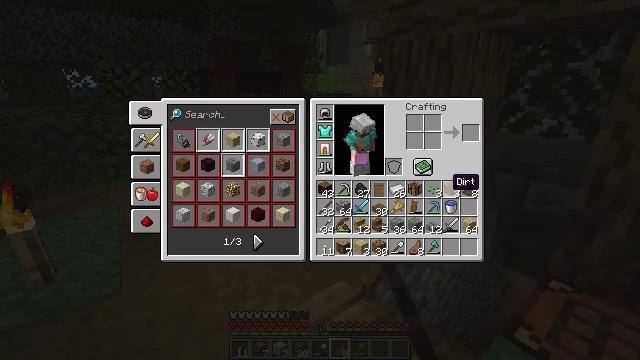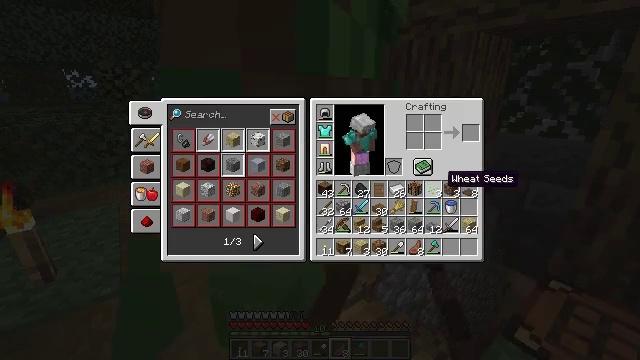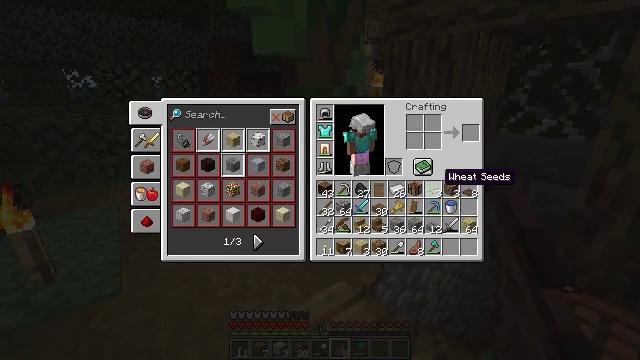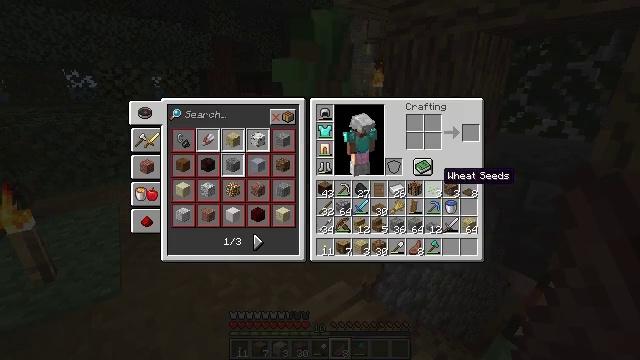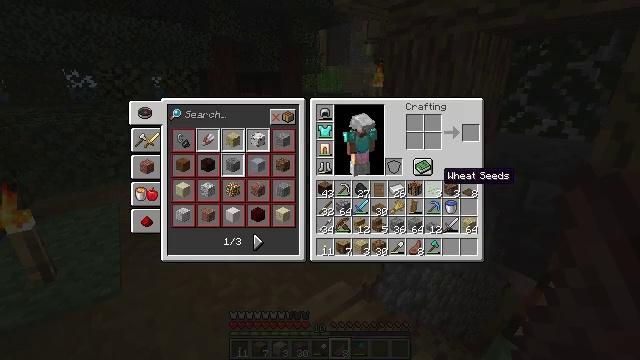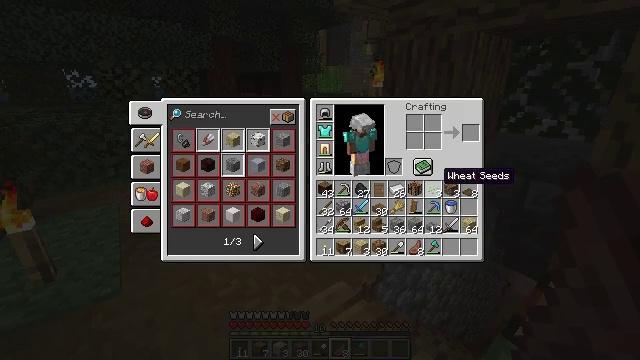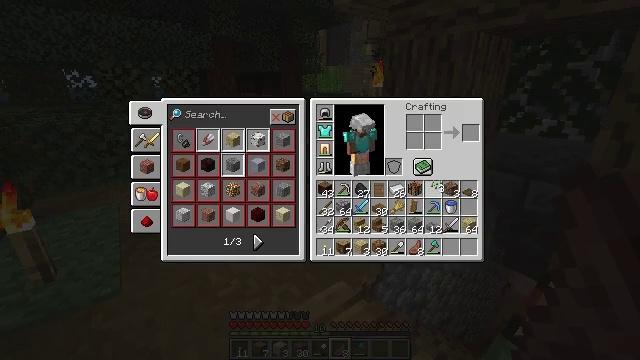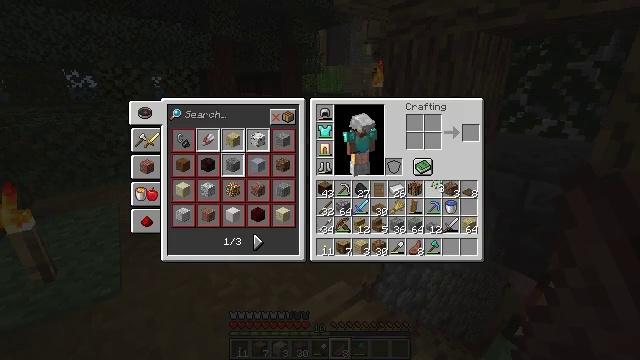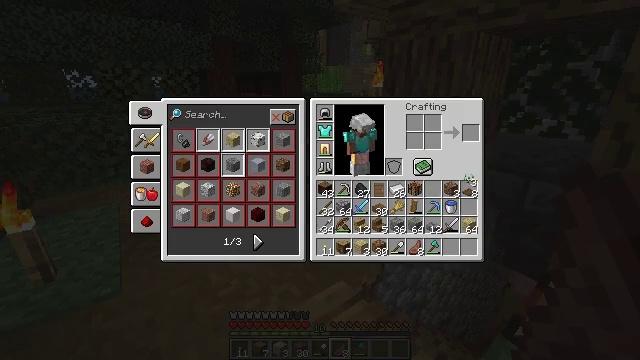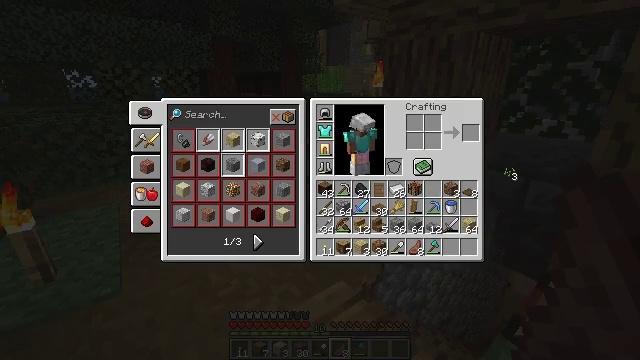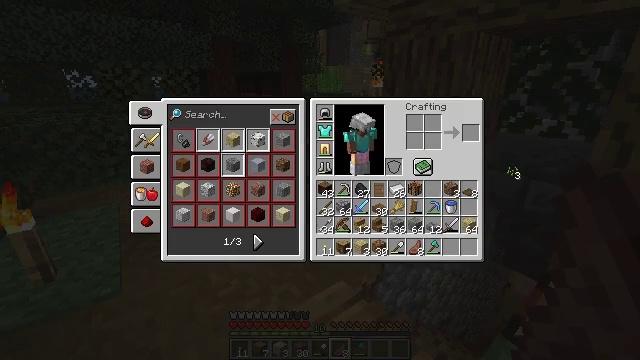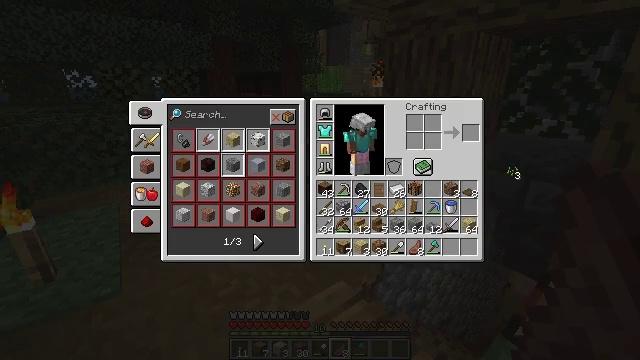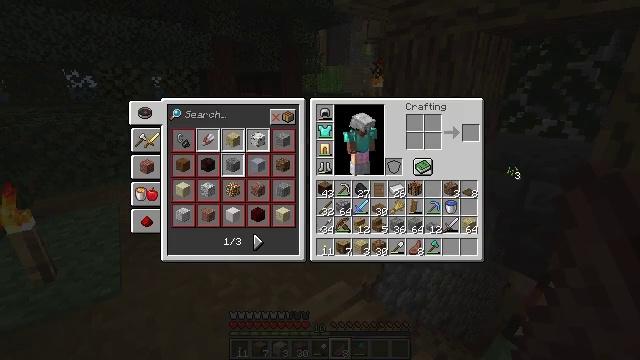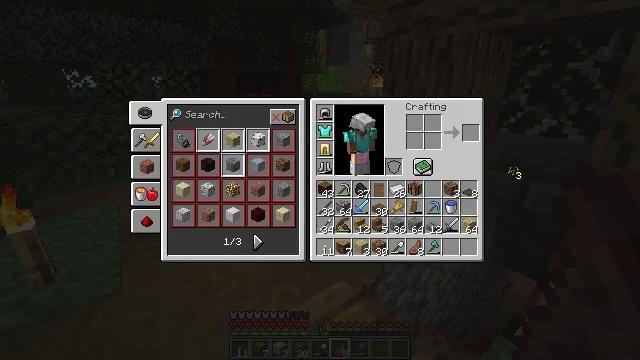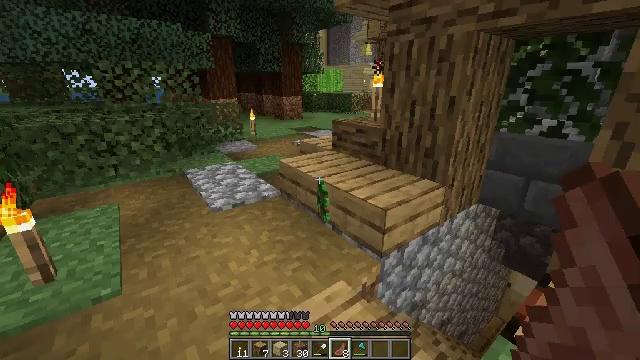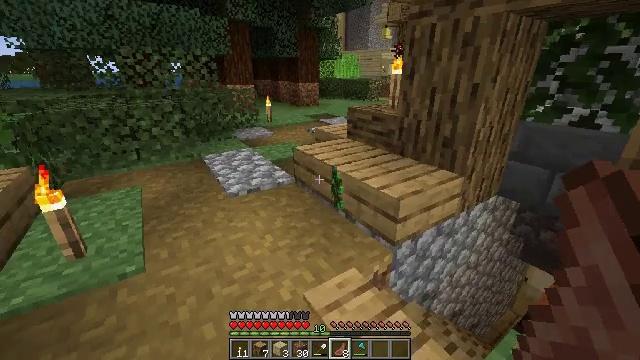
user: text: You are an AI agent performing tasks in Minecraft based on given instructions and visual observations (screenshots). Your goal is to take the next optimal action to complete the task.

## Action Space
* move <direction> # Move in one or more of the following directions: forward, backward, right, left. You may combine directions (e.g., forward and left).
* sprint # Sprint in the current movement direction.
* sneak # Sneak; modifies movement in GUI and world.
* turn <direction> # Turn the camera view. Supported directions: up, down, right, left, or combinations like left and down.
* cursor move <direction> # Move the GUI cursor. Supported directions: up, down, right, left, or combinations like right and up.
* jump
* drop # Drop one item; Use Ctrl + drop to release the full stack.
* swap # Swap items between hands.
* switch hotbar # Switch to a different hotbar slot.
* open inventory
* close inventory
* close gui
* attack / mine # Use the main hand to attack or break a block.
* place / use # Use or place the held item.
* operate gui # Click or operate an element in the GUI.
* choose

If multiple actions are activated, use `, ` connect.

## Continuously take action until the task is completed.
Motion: motion action
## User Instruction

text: Dismantle the stonecutter.
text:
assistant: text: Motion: open gui
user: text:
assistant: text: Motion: no_op
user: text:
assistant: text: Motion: no_op
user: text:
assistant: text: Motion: no_op
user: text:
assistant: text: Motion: no_op
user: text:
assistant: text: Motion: operate gui
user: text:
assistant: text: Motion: operate gui
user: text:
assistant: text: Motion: cursor move right
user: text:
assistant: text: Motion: cursor move right
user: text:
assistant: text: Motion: no_op
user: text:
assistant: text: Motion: operate gui
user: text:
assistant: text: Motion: operate gui
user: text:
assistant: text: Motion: operate gui
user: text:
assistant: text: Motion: no_op
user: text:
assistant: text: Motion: turn left and down, close gui
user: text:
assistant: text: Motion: turn left and down, open inventory
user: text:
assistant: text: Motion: move left, turn left and down, open inventory
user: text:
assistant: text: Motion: move left, turn down
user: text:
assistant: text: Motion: move left, turn right and down
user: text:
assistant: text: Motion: move left, turn right and down
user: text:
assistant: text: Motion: move forward and move left, turn right
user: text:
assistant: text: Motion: move forward and move left, turn right
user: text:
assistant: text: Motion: move forward and move left, turn right
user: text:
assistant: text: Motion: move forward and move left
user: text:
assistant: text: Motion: move forward and move left, turn right
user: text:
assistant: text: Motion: move forward and move left, turn right
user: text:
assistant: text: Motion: move forward and move left, turn right
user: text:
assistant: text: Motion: move forward and move left, turn right
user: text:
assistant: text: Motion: move forward and move left, turn right
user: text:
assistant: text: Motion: move forward and move left, turn right